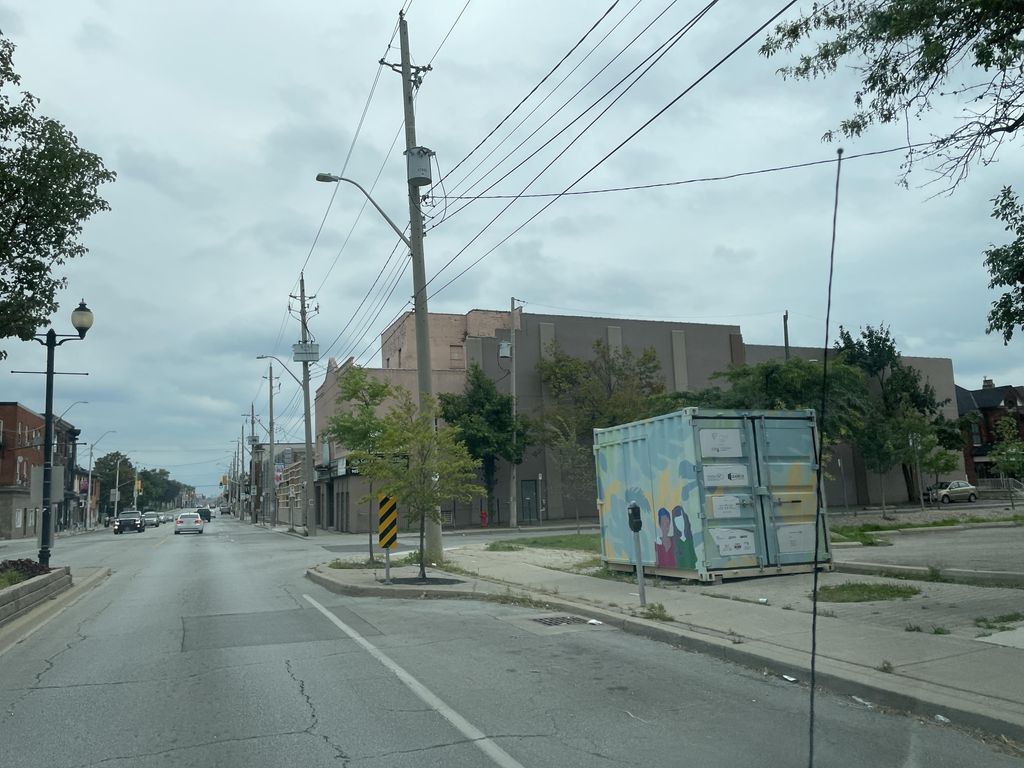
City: hamilton